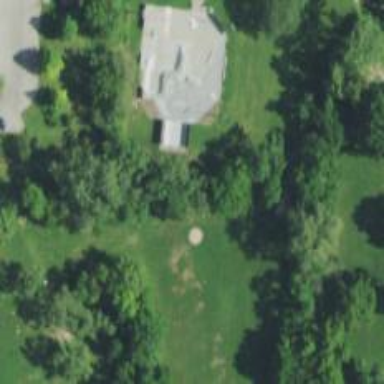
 popular sport where players throw frisbees into baskets in as few shots as possible."